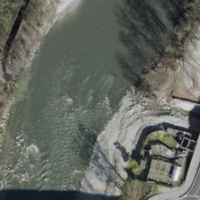
EUNIS habitat code: 15
Species observed at this site:
Impatiens balfourii